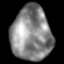
Tissue: lung
Cell type: Epithelial cells
Senescence score: 0.2305
Nuclear area (px): 2126
Mean DAPI intensity: 135.957